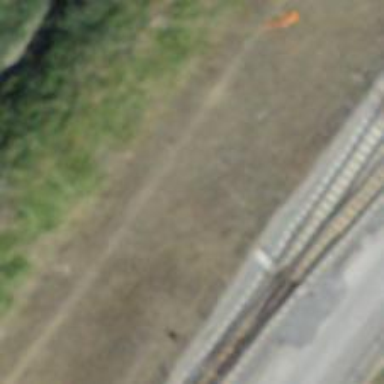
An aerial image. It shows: Narrow-gauge railway tunnel with electrified tracks using contact line. It is siding with one track.